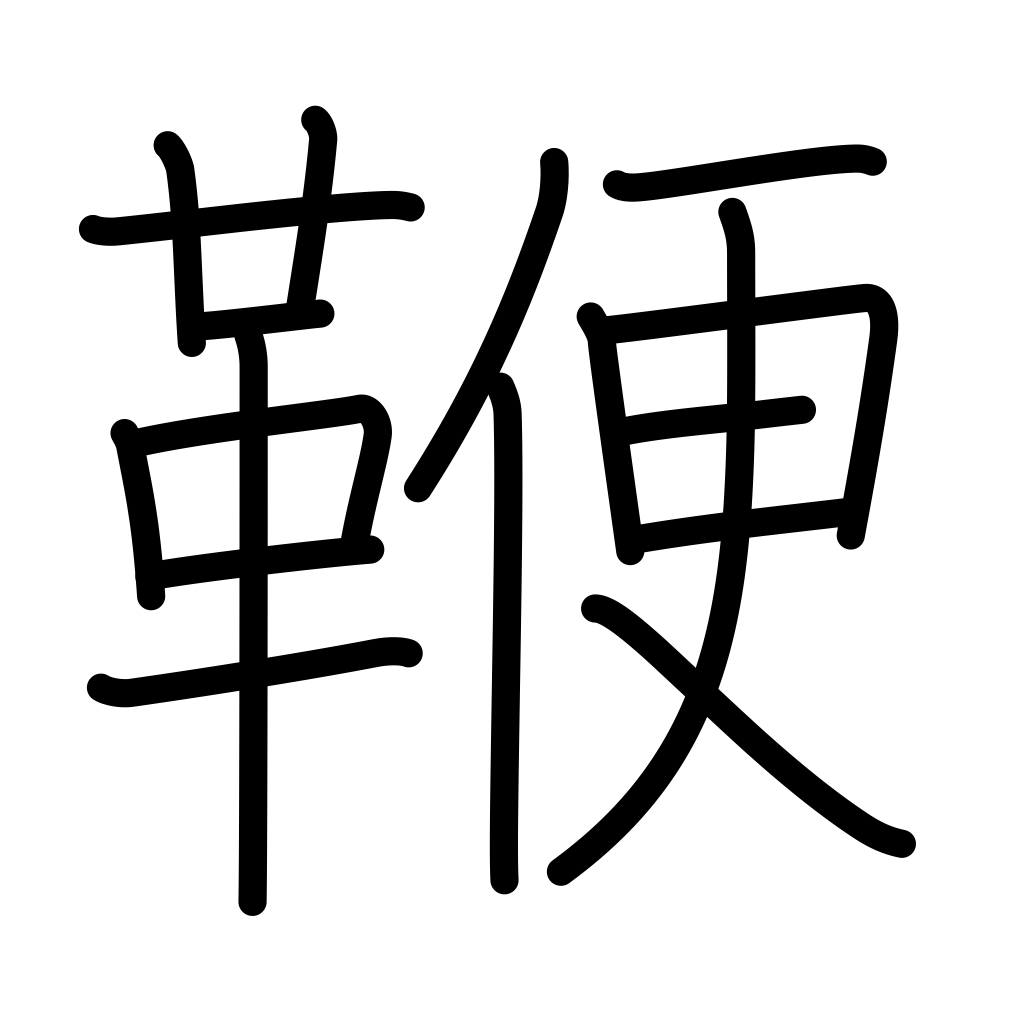
Meaning: whip, rod, counter for whippings